Field crop: maize
Growth stage: 2
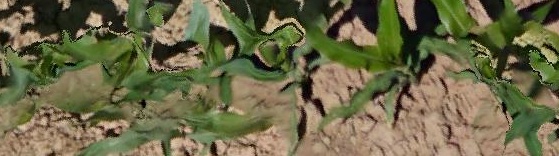
Species: maize